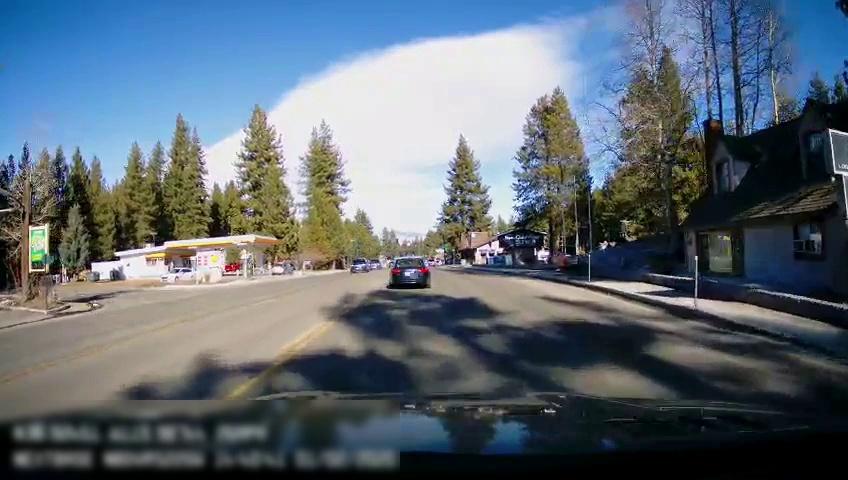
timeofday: Day
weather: Sunny
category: Drivable Space
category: Vehicles | Car
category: Vehicles | Car
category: Vehicles | SUV
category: Vehicles | SUV
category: Lanes | Opposite Lane
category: Lanes | Current Lane